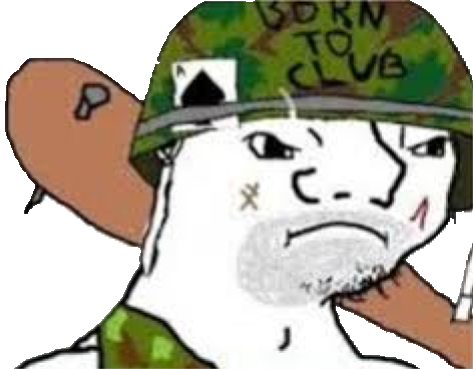
Label: 5_Grug